Field crop: tomato
Growth stage: 1
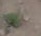
Species: solanum